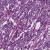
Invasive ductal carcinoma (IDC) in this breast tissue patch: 1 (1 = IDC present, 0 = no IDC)